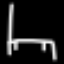
Label: chair